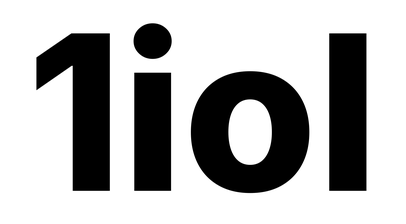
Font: Inter_ExtraBold